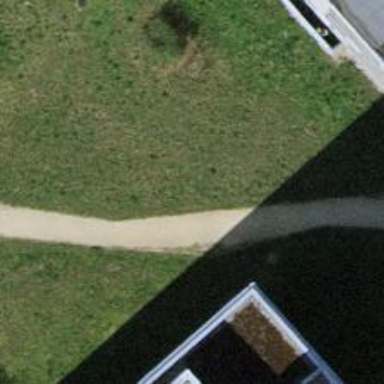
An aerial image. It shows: Footway with fine gravel surface.